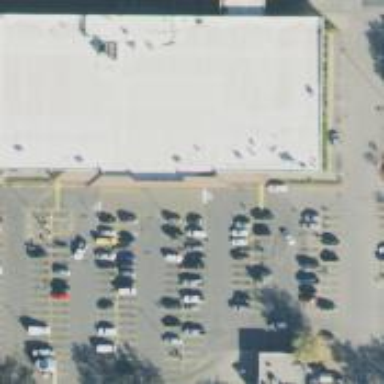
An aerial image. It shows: Parking space.